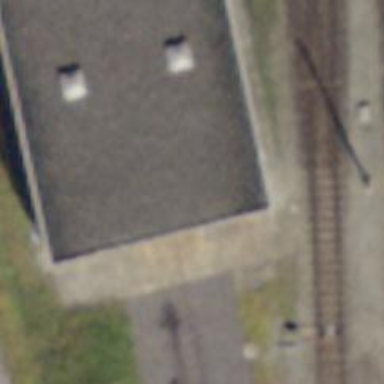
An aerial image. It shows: Railway yard with one track.